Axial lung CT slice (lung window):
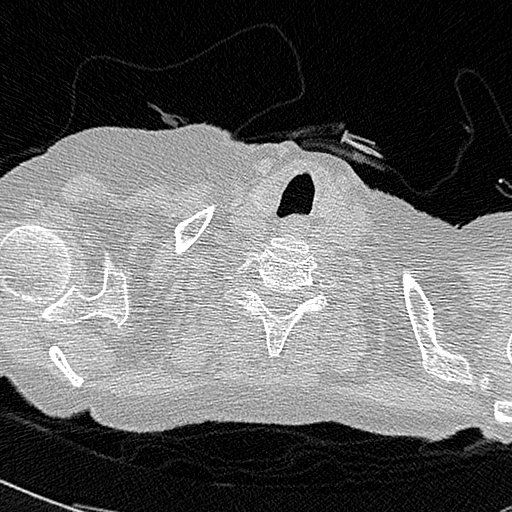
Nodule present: no